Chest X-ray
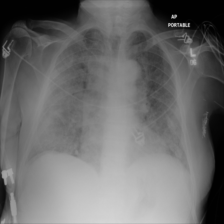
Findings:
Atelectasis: negative
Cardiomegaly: negative
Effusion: negative
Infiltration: positive
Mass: negative
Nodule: negative
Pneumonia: negative
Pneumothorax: negative
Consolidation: negative
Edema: positive
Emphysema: negative
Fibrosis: negative
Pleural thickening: negative
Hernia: negative